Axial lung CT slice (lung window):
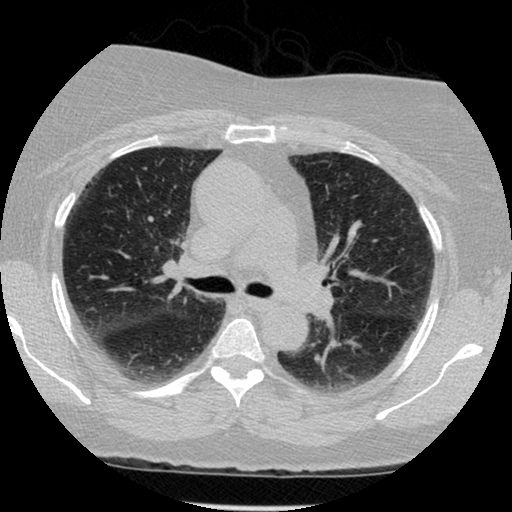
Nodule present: no